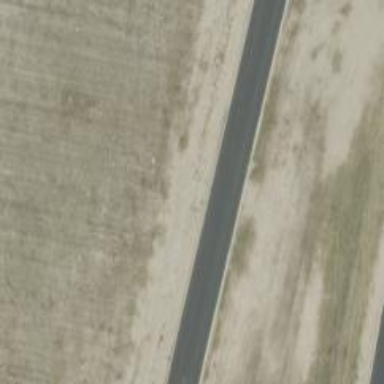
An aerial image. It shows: Asphalt trunk highway classified as expressway.